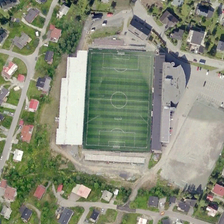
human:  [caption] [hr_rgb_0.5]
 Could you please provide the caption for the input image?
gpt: many buildings and green trees are around a football field .

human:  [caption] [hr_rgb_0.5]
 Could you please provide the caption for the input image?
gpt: many buildings and green trees are around a football field .

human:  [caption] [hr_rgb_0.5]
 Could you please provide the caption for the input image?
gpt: many buildings and green trees are around a football field .

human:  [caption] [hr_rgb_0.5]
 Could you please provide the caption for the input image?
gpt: many buildings and green trees are around a football field .

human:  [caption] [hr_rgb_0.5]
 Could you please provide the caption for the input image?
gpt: many buildings and green trees are around a football field .